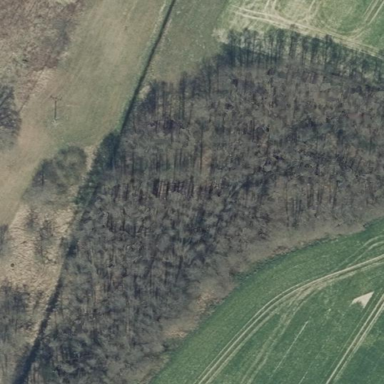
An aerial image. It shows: Forest area.